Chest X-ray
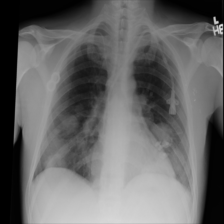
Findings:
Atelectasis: negative
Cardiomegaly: negative
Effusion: negative
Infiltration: negative
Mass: negative
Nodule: negative
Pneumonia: negative
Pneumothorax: negative
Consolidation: negative
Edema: negative
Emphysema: negative
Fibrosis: negative
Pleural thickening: negative
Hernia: negative